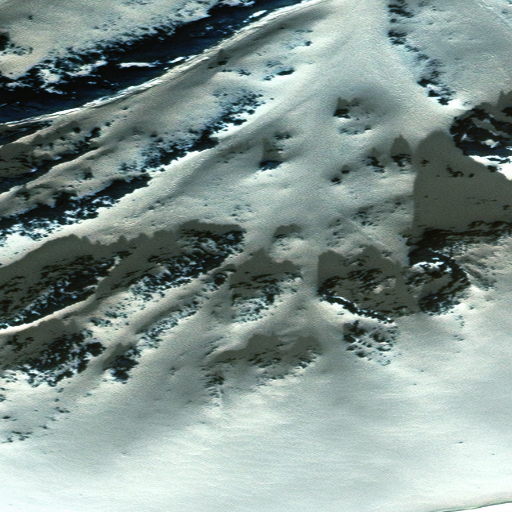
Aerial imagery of valley in Alaska named Porphyry Gulch containing only unknown